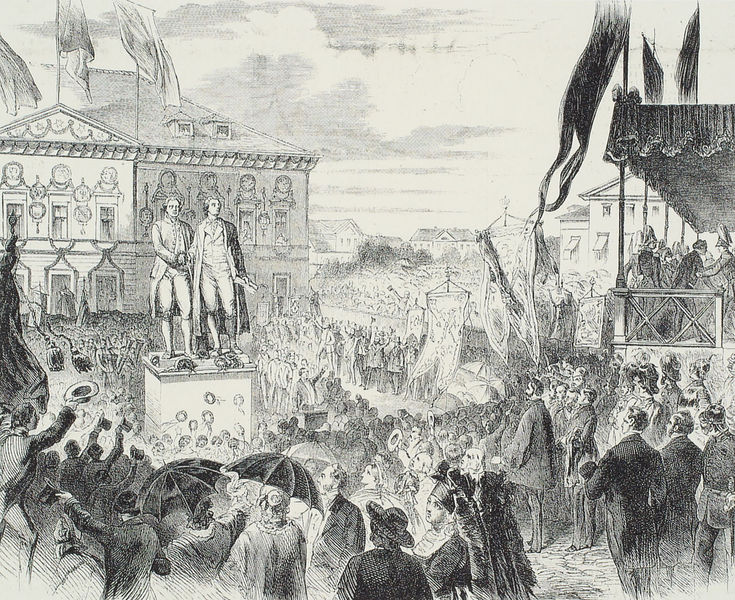
Titel: Goethe-Schiller-Denkmal als Doppelstandbild
Künstler: Ernst Rietschel
Standort: Weimar (EU - D - Thüringen)
Schlagwörter: himmel, mann, frauen, menschen, stadt, frau, hut, hüte, männer, skizze, zeichnung, haus, regenschirm, schirm, fest, versammlung, zylinder, anzug, feier, sockel, bild, häuser, redner, kind, publikum, kinder, statue, balkon, fahnen, fassade, tribüne, zuschauer, fahne, markt, platz, crowd, men, frack, regen, palast, denkmal, stich, weimar, schwarzweiß, soldat, regenschirme, schiller, mäntel, menschenmenge, statuen, building, baldachin, prozession, verehrung, goethe, jubel, hats, hasu, ehrung, flags, nationaltheater, geschmückt, podium, menschenmassen, standing, umbrella, radner, wweimar, platz der republik, hooray